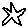
Label: star